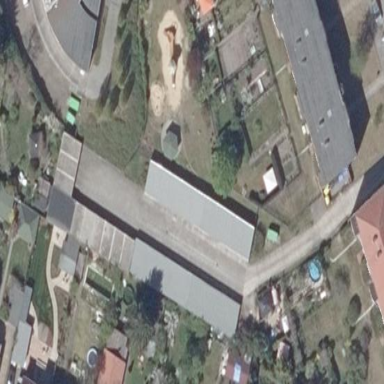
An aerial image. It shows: Group of garages.